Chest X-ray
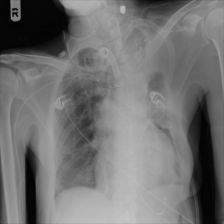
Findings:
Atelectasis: negative
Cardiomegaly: negative
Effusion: negative
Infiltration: negative
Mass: negative
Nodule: negative
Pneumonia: negative
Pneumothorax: negative
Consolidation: negative
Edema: negative
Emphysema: negative
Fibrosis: negative
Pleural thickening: negative
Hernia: negative